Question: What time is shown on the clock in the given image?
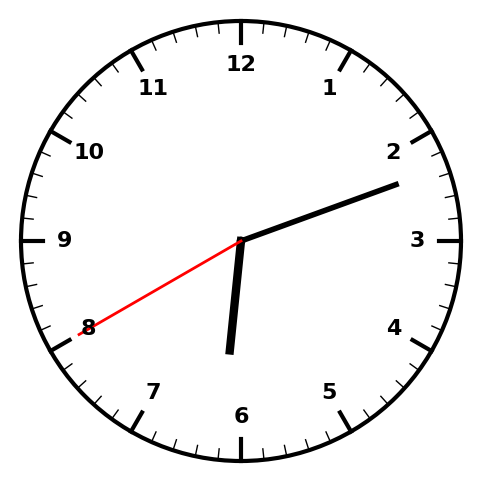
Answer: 06:11:40